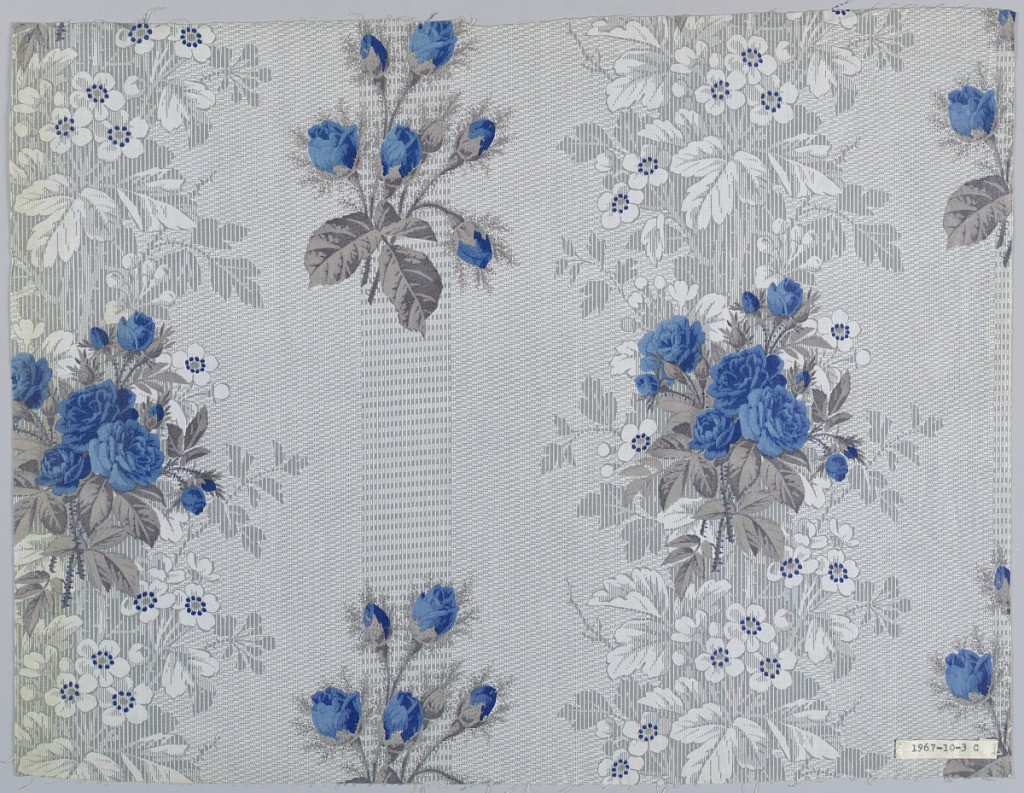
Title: Textile
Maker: Schwartz-Huguenin
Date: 1851–63
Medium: cotton Technique: printed by engraved roller and/or block printed on plain weave; highly glazed
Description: Three samples, same design, different colors. A) Grey ground, probably printed by "Molette," in minute geometric patterns with areas of foliage in grey, with white flowers; floral pattern of rose clusters printed over ground, probably by block. B) Green ground, roses red-violet. C) Grey ground, flowers blue with grey foliage. Highly glazed